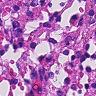
Metastatic tissue present: no